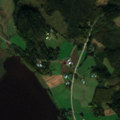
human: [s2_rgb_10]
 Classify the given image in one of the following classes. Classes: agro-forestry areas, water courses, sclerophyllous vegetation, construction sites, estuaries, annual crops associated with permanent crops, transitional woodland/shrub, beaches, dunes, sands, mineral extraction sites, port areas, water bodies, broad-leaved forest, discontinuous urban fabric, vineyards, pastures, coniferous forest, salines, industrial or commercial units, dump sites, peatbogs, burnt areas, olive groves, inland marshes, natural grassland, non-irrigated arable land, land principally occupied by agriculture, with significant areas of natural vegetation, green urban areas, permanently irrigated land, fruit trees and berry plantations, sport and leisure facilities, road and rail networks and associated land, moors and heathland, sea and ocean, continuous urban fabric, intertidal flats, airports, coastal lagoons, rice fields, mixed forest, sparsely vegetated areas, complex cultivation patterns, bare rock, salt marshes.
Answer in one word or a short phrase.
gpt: land principally occupied by agriculture, with significant areas of natural vegetation, coniferous forest, mixed forest, inland marshes, water bodies